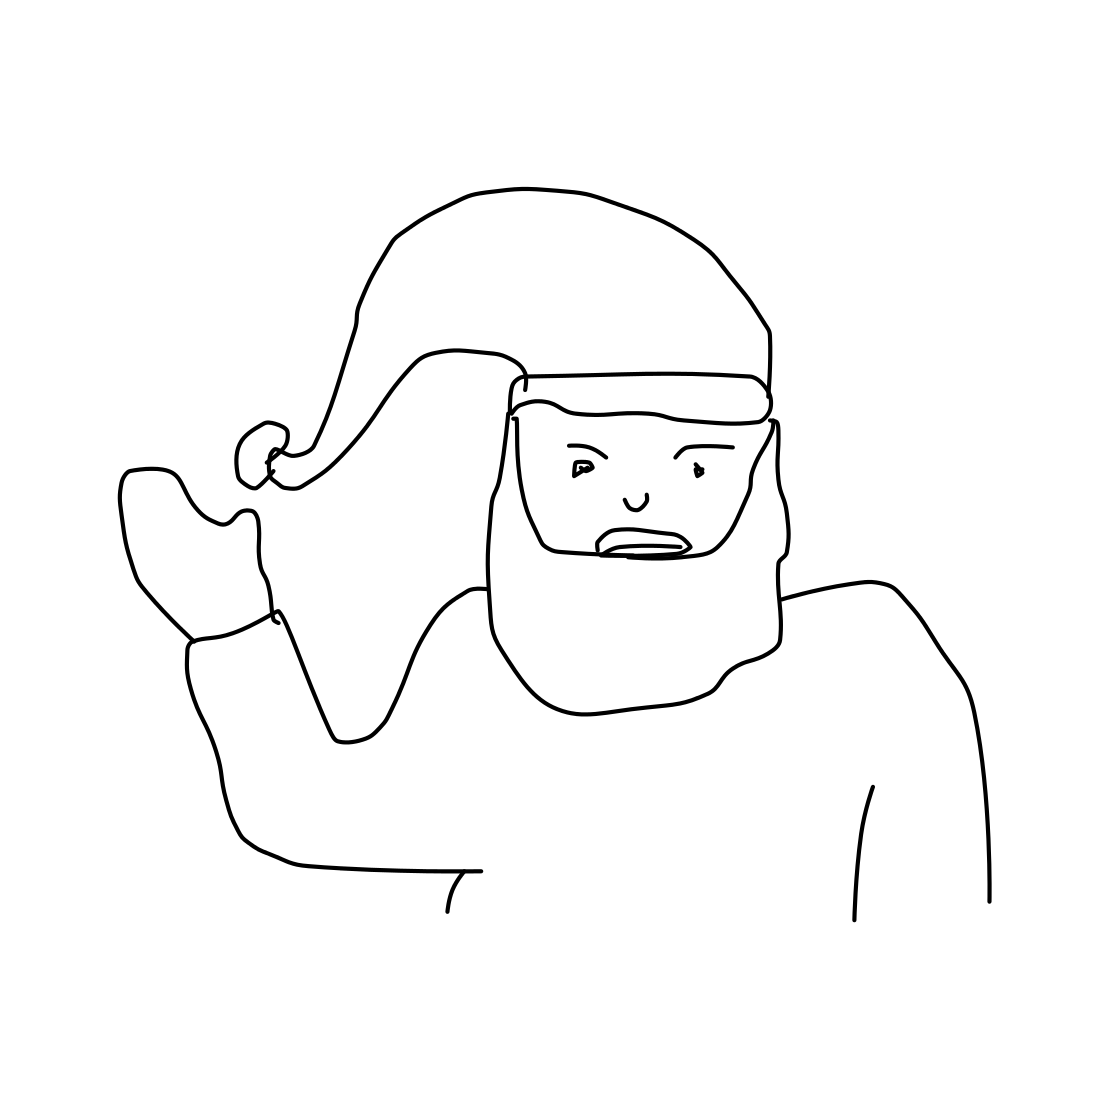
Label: santa claus